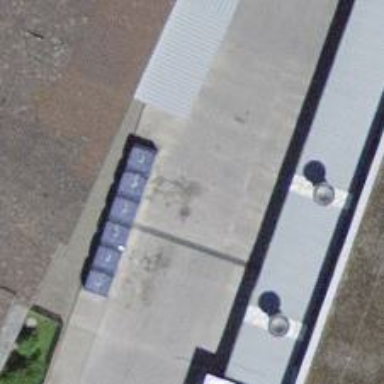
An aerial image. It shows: Recycling container for recycling.